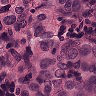
Metastatic tissue present: yes